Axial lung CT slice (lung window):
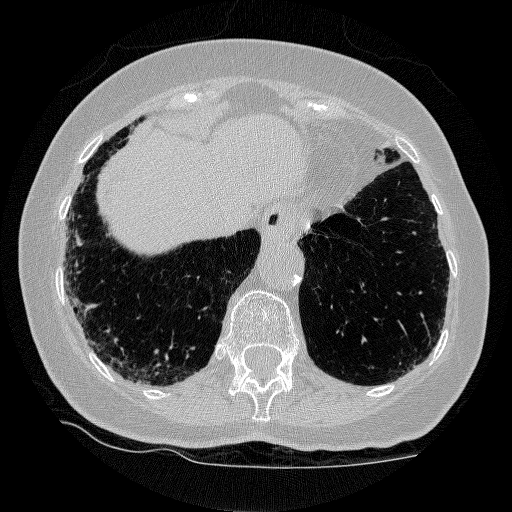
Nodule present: no